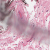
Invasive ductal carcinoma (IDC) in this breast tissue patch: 0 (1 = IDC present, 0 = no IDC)